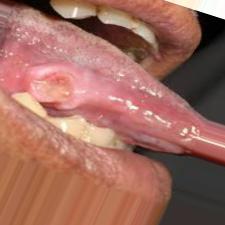
Condition: Mouth Ulcer